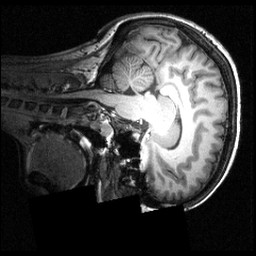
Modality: T1w
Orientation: sagittal
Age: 22
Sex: female
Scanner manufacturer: siemens
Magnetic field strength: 3.951 T
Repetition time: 1.5 s
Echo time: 0.00335 s